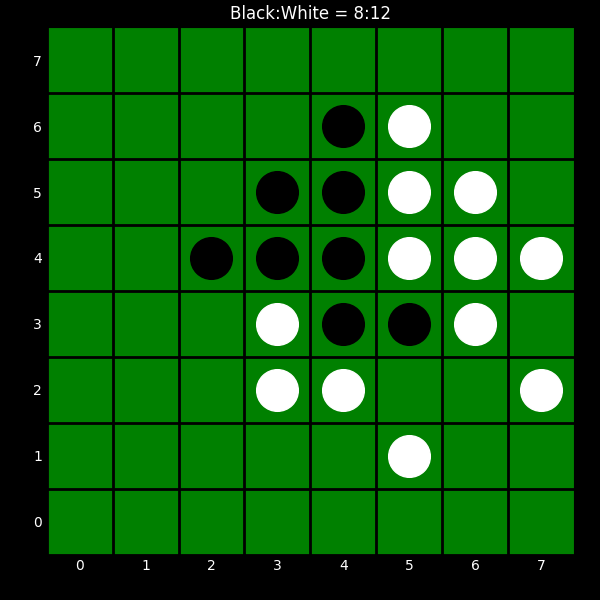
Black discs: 8
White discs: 12